Question: I have a SelectInput in R and there is a lot of blank space around it. Here is the select input in my ui.r:
'''
library(shiny)
shinyUI(pageWithSidebar(
headerPanel(GetHeader()),
sidebarPanel(
selectInput("date", "Select Date:", GetListOfDays(), width="120px")
#dateInput("date", "Date:", GetListOfDays() ) #value = "2012-02-29")
),
mainPanel(
uiOutput("plots")
)
'''
Now when I run the report I see:

Do you see all the blank space to the left of the select input? How can I trim that or remove it?
Thank you.
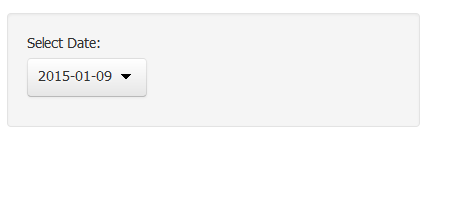
Answer: It looks like there is a 'width' argument right in the function.
'''
library(shiny)
shinyUI(pageWithSidebar(
headerPanel(GetHeader()),
sidebarPanel(
selectInput("date", "Select Date:", GetListOfDays(), width="120px"),
width = 2 ### EDIT HERE
),
mainPanel(
uiOutput("plots")
)
'''